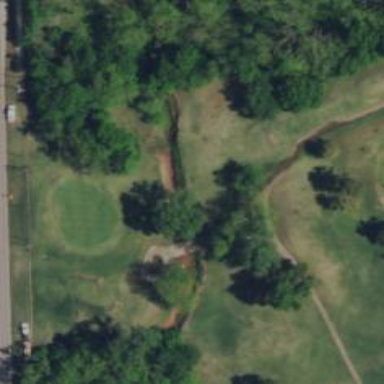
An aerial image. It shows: Path bridge crossing golf cartpath.